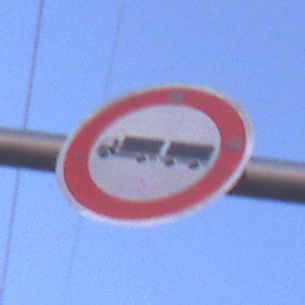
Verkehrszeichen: VerbotLastkraftwagenMitAnhaenger
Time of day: SunriseSunset
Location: Outdoor (Nature)
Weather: Clear
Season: NotSpecified
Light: Natural